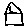
Label: house